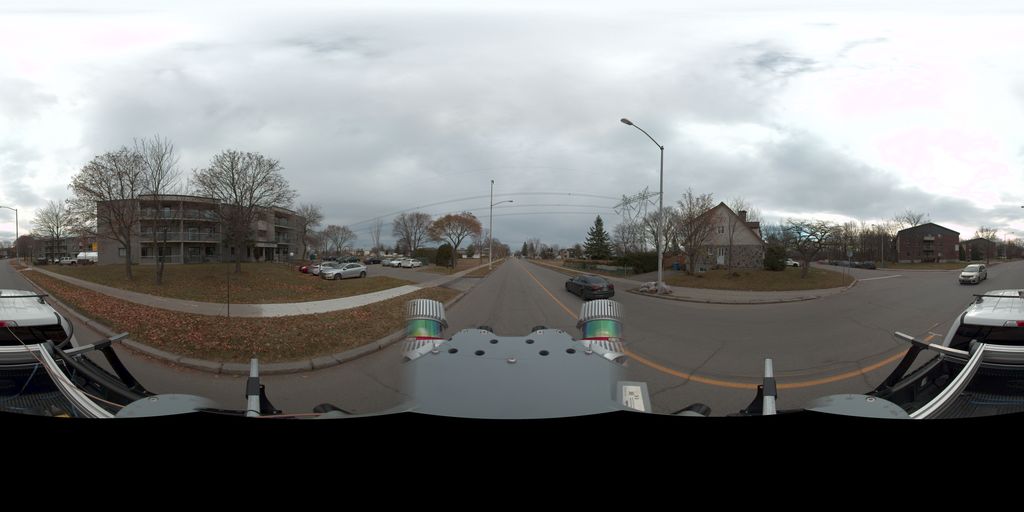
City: quebec_city